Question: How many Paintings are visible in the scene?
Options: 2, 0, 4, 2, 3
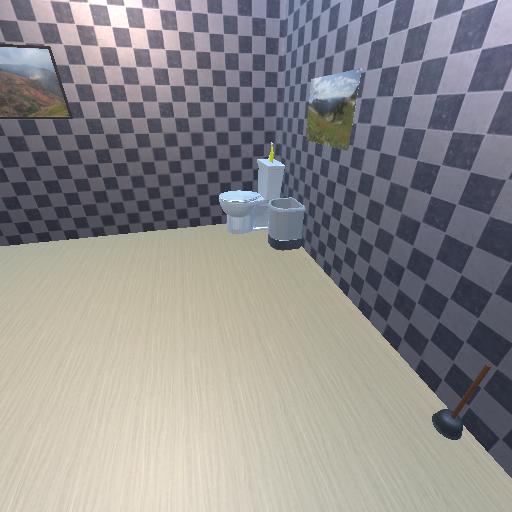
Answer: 2